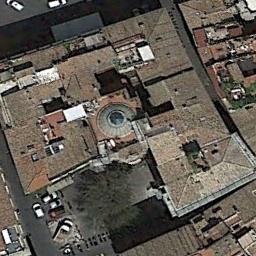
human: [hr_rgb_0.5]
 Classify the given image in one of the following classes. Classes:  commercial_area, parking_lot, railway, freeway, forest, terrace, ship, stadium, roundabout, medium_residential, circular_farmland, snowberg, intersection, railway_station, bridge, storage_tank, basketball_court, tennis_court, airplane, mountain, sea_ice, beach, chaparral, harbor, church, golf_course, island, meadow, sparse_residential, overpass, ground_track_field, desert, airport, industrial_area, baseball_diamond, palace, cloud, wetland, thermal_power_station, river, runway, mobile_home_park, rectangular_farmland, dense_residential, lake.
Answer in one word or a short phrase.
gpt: church